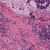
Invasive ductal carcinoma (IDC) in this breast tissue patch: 1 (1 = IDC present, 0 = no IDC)